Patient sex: M
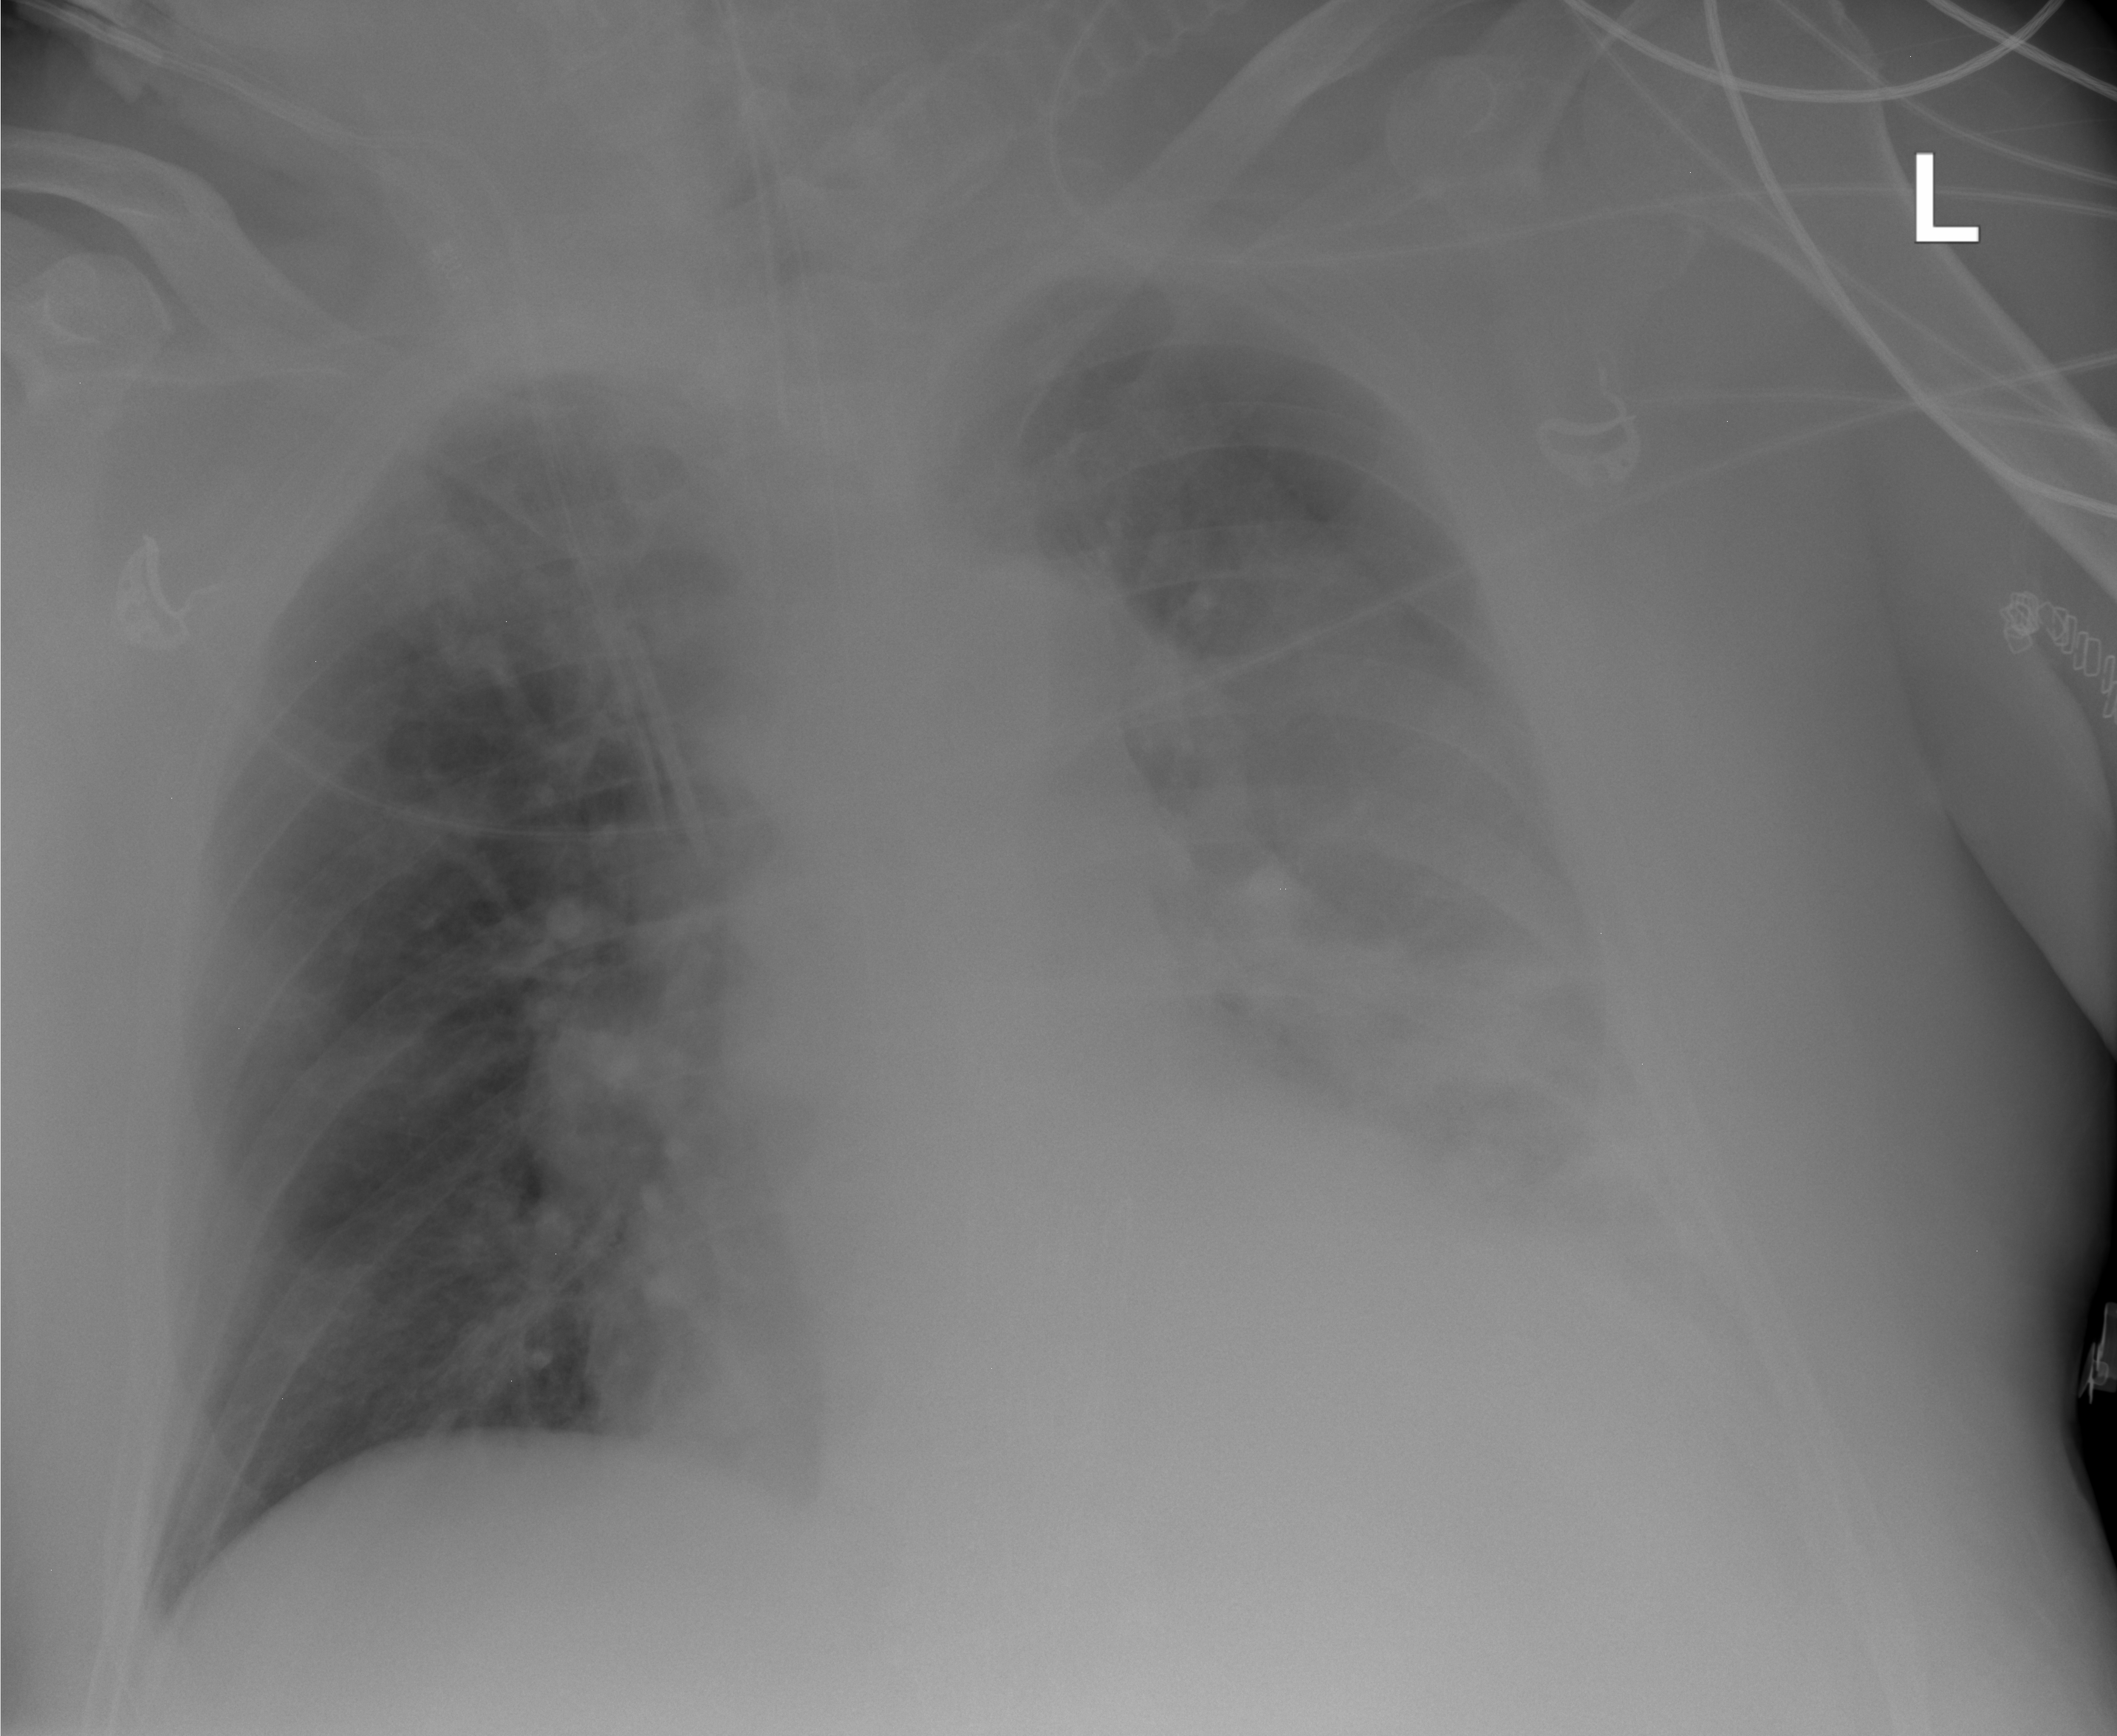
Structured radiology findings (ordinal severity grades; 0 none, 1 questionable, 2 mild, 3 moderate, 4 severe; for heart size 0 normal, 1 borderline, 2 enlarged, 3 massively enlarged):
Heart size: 2
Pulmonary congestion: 2
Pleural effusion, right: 0
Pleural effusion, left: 3
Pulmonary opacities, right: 2
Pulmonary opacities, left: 2
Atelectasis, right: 1
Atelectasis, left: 3